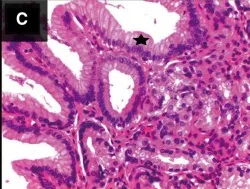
(C) Shows the pathological image of the child. The star shows the gastric mucosa indicated in the pathological section stained with hematoxylin and eosin stain (magnification x400).
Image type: pathology (h&e)